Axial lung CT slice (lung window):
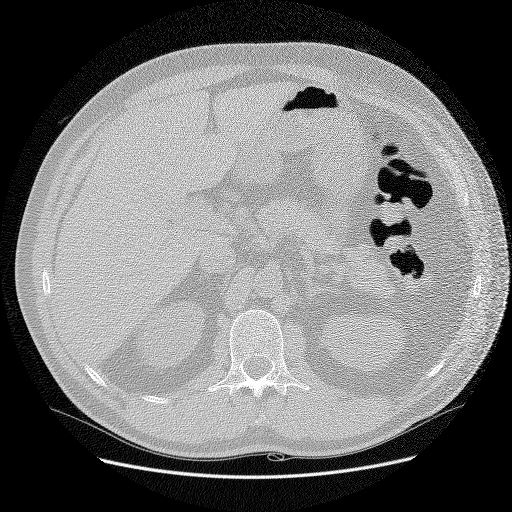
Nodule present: no